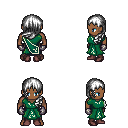
a pixel art fantasy rpg character, male body template, human, dark skin, sash dress, metal pants, white left-swept hairstyle, metal gloves, maroon shoes, four views (front, back, left, right), 2x2 character sprite sheet, small pixel art, hard edges, no anti-aliasing